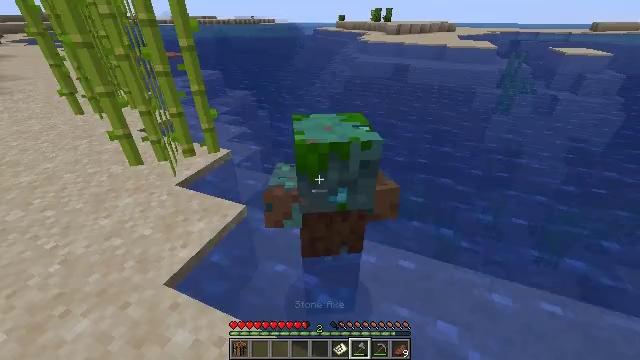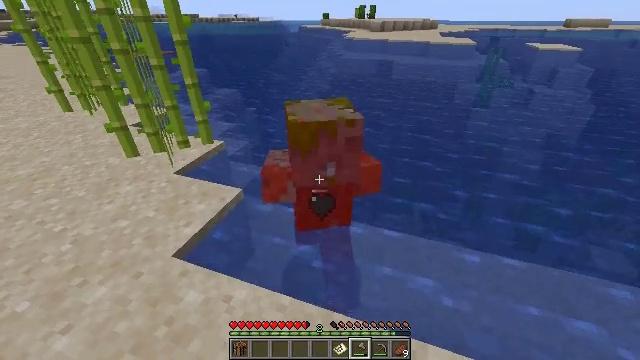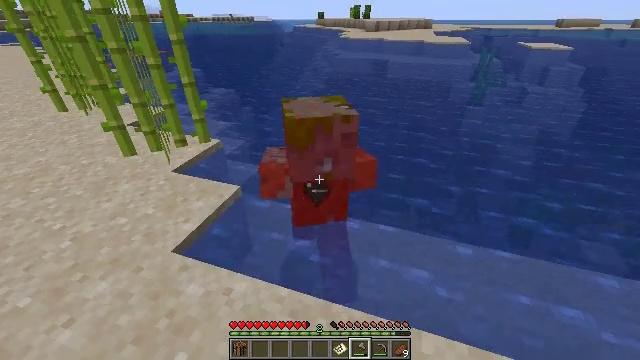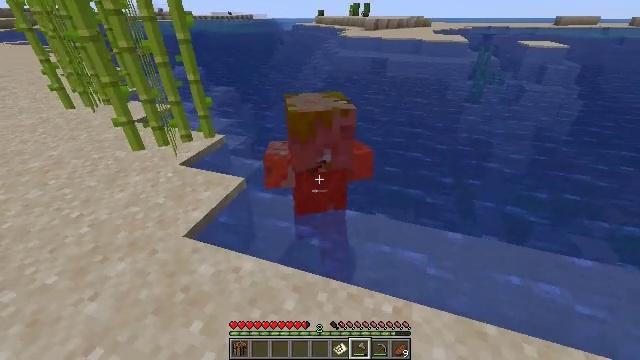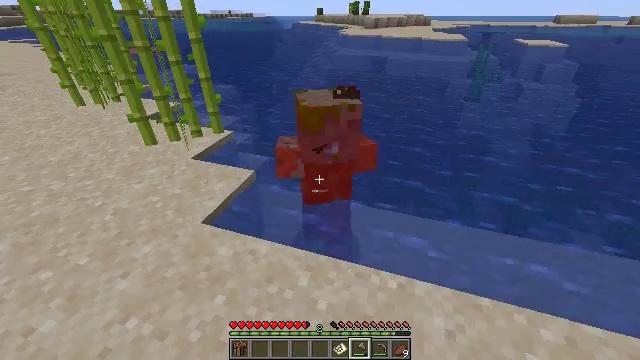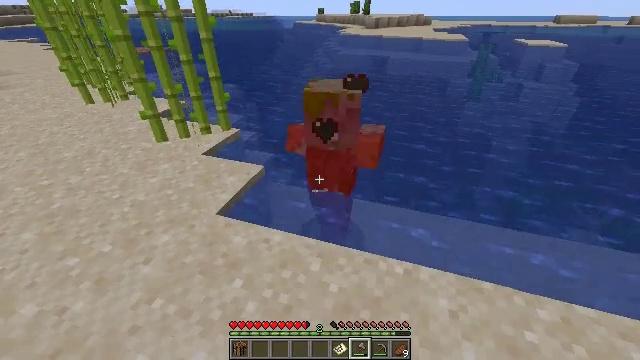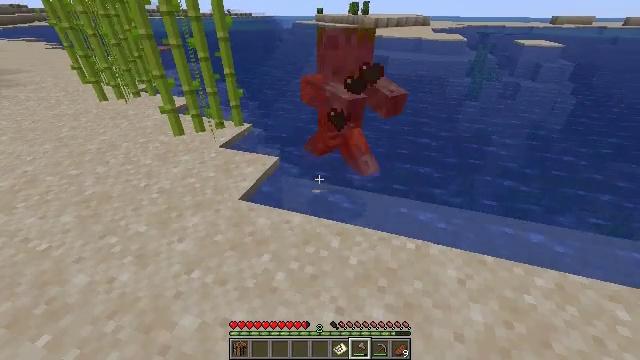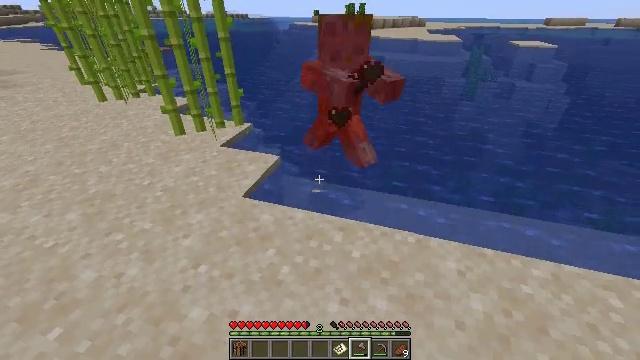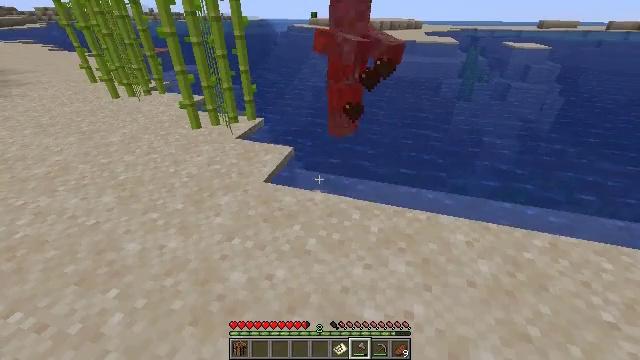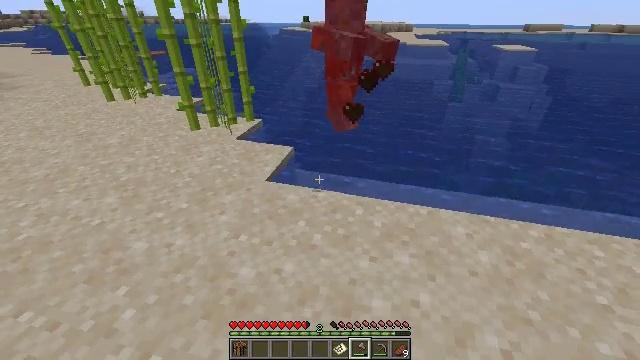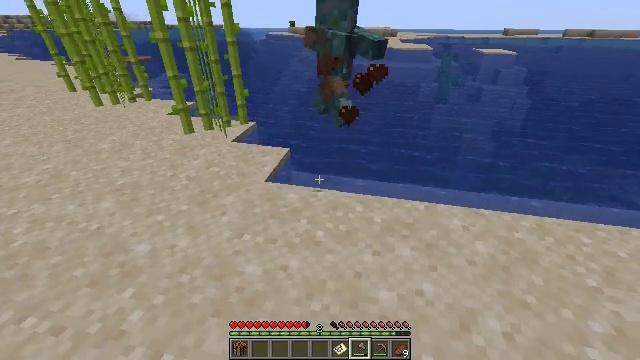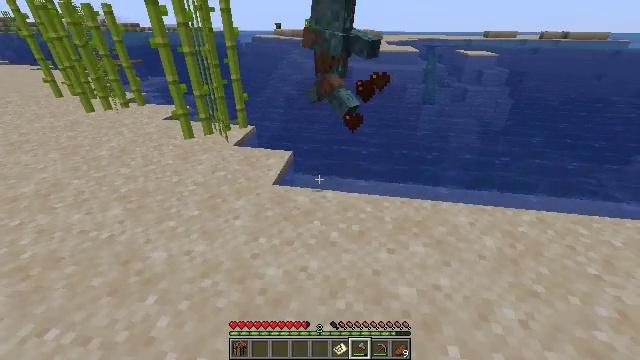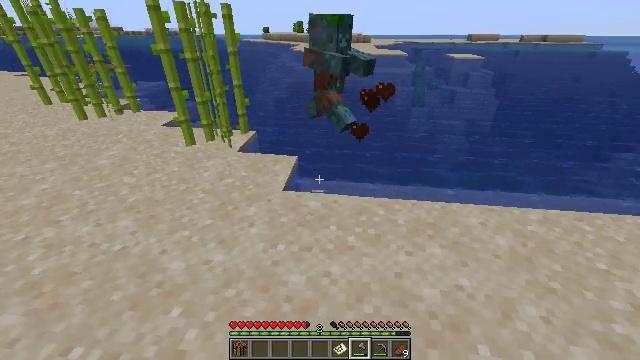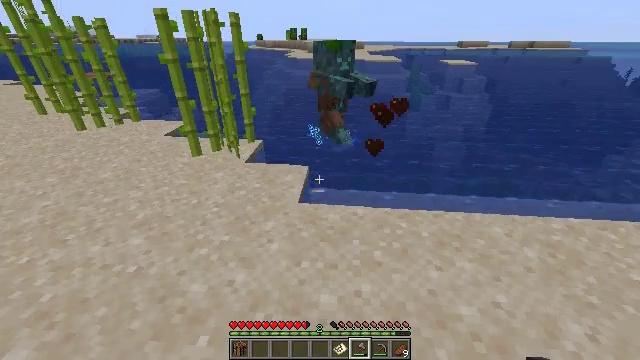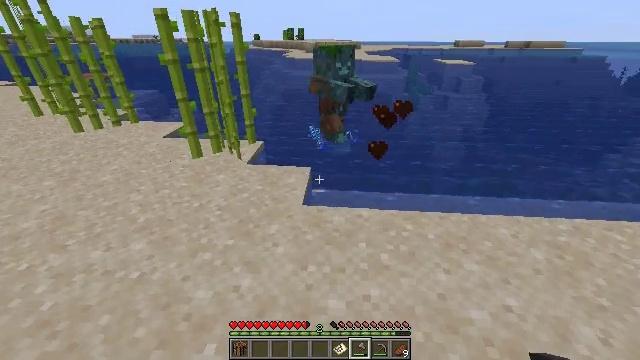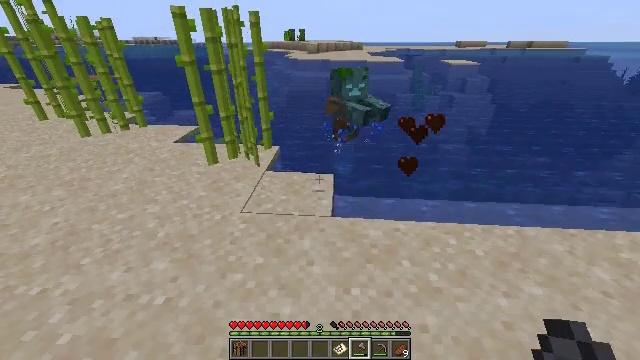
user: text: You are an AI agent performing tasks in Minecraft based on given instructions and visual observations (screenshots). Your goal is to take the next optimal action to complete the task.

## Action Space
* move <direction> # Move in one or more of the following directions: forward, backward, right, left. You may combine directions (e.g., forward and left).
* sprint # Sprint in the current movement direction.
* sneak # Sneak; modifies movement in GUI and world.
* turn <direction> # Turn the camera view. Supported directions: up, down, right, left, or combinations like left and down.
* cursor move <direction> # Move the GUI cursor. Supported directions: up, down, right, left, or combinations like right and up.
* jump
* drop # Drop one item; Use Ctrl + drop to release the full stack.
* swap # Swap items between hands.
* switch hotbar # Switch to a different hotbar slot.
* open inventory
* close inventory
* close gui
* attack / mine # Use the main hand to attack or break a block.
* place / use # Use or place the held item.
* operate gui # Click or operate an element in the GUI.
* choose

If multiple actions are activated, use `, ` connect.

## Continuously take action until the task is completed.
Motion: motion action
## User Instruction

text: Kill a drowned.
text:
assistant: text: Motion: move back, turn right
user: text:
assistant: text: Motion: move back
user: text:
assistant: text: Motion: move back and move left
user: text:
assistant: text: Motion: move back and move left
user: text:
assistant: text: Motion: move back and move left
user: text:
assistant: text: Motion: move back and move left
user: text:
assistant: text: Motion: move back and move left
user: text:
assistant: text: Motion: move back and move left
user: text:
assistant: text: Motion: move left, turn right
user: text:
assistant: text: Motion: move left, turn right
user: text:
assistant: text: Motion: move left, turn right
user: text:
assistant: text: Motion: move forward and move left, turn right
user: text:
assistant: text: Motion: move forward and move left, turn right and up
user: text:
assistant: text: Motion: move forward and move left
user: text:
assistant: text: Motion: move forward and move left
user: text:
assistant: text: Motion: move forward and move left
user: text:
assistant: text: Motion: move forward and move left, turn right
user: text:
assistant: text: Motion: move forward and move left, turn right
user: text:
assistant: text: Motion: move forward and move left, turn right
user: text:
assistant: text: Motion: move forward
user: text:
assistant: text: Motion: move forward
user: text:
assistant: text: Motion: move forward
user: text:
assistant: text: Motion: move forward
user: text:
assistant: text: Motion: move forward, turn right and down
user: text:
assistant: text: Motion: move forward
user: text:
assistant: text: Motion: move forward
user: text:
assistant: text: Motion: move forward
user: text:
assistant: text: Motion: move forward, turn down
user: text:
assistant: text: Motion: move forward, turn down
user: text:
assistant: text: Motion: move forward